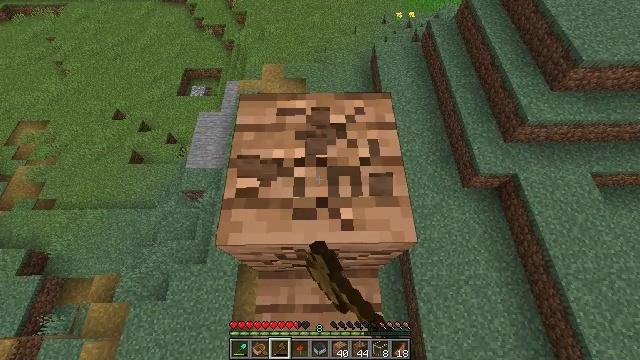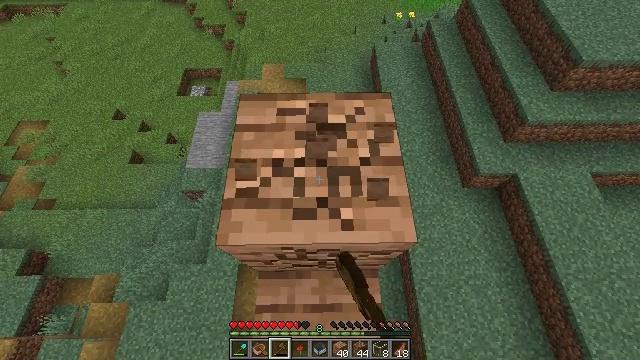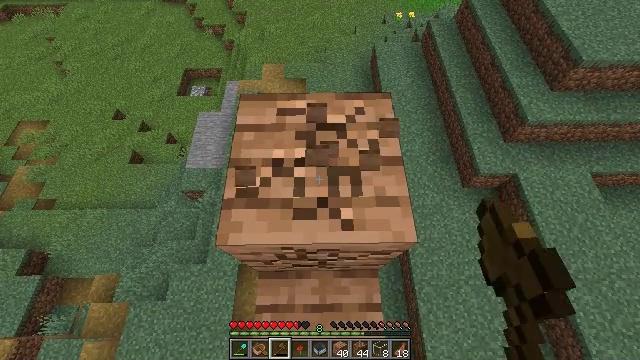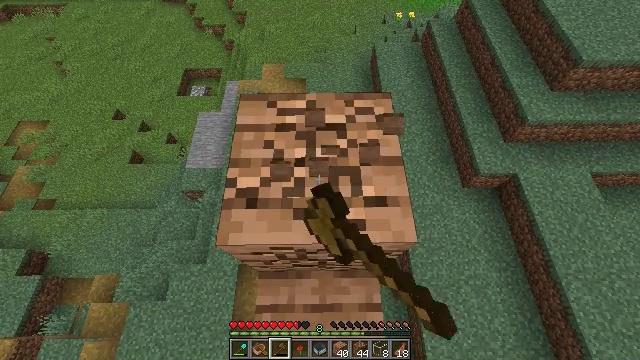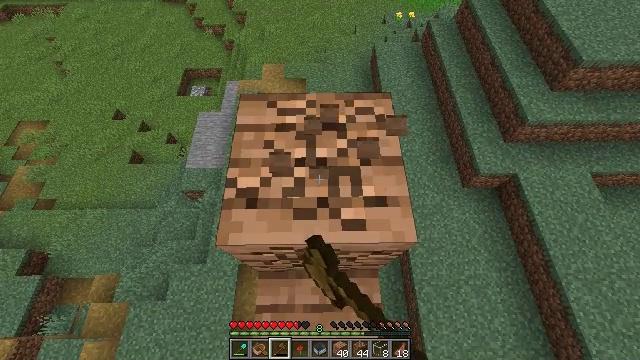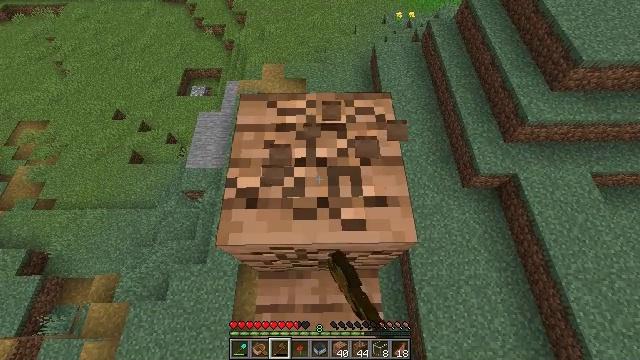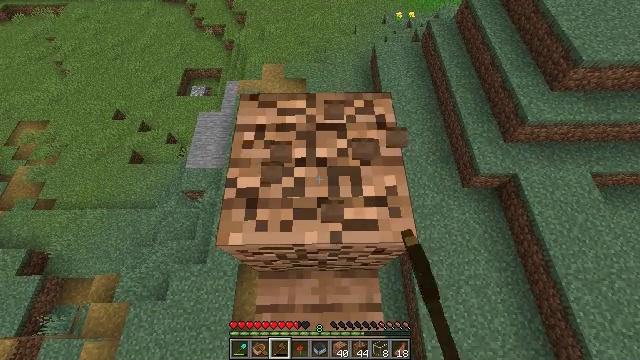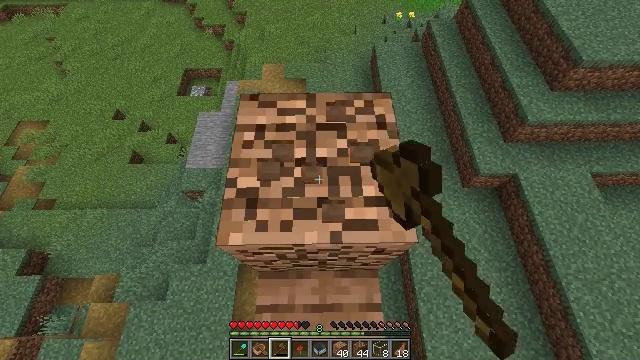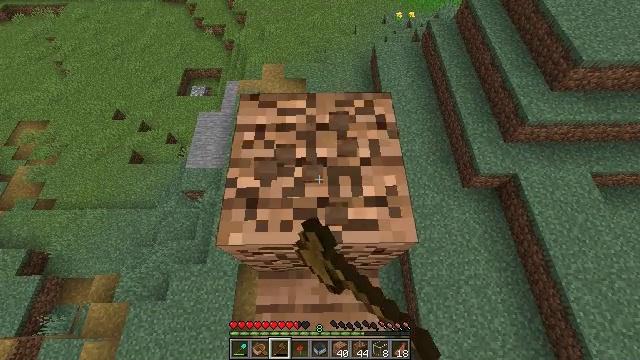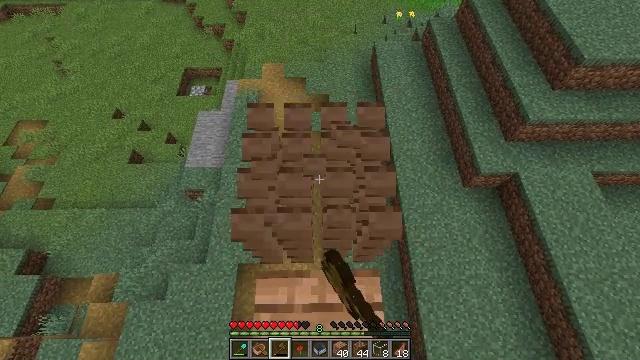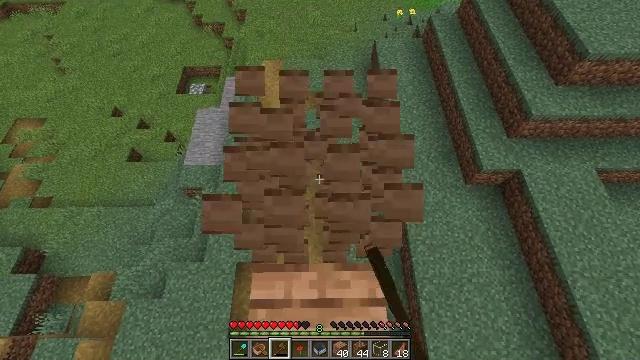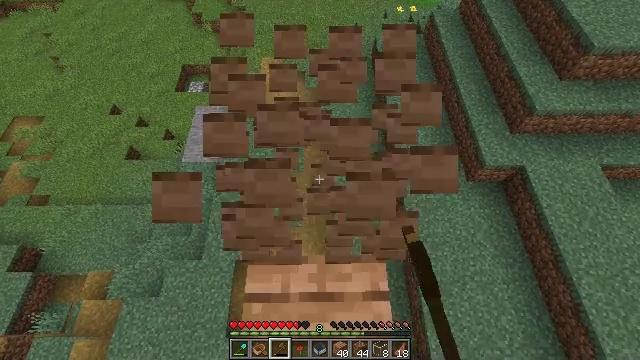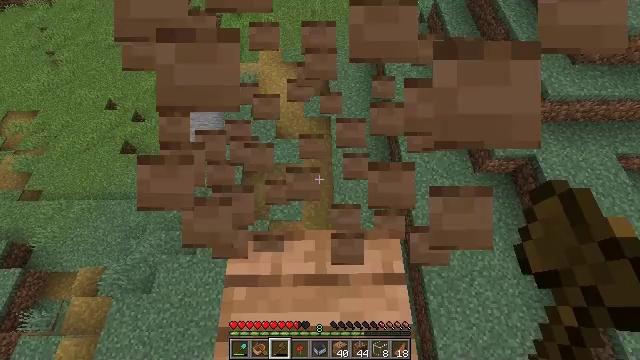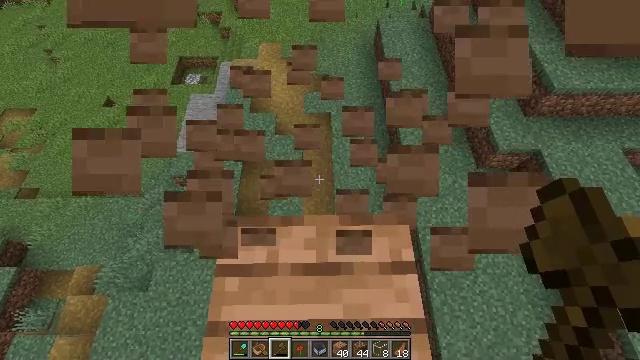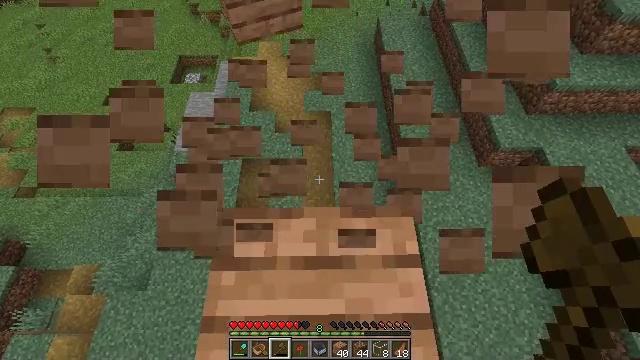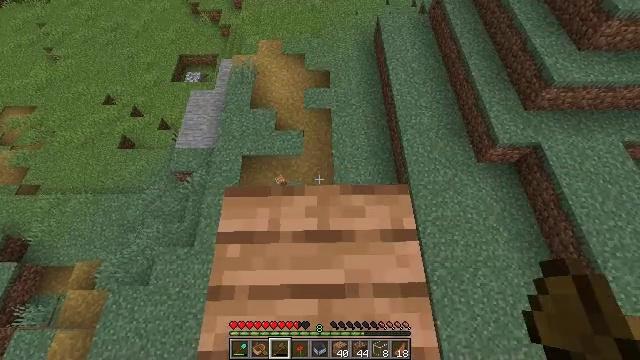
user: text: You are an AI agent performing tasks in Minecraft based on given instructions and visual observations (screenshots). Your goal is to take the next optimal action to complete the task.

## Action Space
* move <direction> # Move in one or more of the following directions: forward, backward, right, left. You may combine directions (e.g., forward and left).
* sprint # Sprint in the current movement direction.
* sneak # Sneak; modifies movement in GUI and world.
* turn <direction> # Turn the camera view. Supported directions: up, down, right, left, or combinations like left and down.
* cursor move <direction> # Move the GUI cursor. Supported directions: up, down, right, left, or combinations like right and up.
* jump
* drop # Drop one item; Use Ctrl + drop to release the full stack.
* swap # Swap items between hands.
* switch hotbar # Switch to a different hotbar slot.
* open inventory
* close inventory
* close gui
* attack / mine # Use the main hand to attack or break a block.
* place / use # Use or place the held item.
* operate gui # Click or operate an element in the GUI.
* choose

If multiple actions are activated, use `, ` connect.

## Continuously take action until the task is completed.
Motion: motion action
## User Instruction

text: Harvest jungle planks from a wall or floor.
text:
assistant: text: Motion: move back, sneak, attack / mine
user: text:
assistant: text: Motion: move back, sneak, attack / mine
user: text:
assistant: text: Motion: move back, sneak, attack / mine
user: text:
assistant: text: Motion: move back, sneak, attack / mine
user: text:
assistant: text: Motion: move back, sneak, attack / mine
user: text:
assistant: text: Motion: move back, sneak, attack / mine
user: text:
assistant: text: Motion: move back, sneak, attack / mine
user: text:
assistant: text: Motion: move back, sneak, attack / mine
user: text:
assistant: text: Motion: move back, sneak, attack / mine
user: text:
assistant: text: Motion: move back, sneak, attack / mine
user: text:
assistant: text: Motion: move back, sneak, attack / mine
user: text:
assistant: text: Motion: move back, sneak, attack / mine
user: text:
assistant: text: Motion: move back, sneak, attack / mine
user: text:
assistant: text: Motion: move back, sneak, attack / mine
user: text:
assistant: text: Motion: move back, sneak, attack / mine
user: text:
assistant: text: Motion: move back, sneak, attack / mine
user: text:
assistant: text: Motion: move back, sneak, attack / mine
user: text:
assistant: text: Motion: move back, sneak, attack / mine
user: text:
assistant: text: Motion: move back, sneak, attack / mine
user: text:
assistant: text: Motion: move back, sneak, attack / mine
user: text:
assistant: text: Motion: move back, sneak, attack / mine
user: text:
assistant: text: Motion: move back, sneak, attack / mine
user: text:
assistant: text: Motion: move back, sneak, attack / mine
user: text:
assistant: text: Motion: move back, sneak, attack / mine
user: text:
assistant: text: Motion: move back, sneak, attack / mine
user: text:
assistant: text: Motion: move back, sneak, attack / mine
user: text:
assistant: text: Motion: move back, sneak, attack / mine
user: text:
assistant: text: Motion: move back, sneak, attack / mine
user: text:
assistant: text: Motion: move back, sneak, attack / mine
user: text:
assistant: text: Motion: move back, sneak, attack / mine